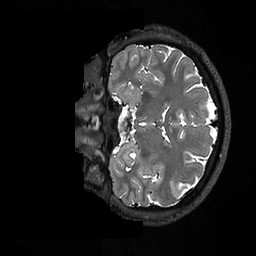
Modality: T2w
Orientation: coronal
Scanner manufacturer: ge
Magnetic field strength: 3 T
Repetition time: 3.202 s
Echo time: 0.06656 s